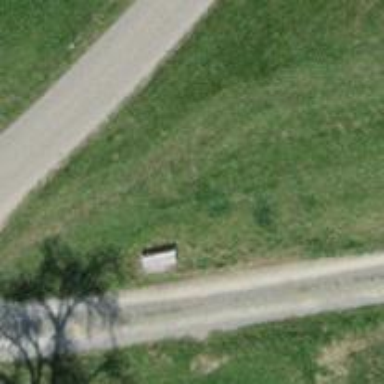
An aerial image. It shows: Bench for seating.